Question: I'm learning ML and uses 'scikit-learn' to do a basic decision tree classify.
The value of features are categorical so I used 'DictVectorizer' to convert the original feature values. Here's my code:
'''
training_set # list of dict representing the traing set
labels # corresponding labels of the training set
vec = DictVectorizer()
vectorized = vec.fit_transform(training_set)
clf = tree.DecisionTreeClassifier()
clf.fit(vectorized.toarray(), labels)
with open("output.dot", "w") as output_file:
tree.export_graphviz(clf, out_file=output_file)
'''
But I don't understand the output graph. It contains a tree with each node marked 'X[1] <= 0.5000' or something like that. What I expected was that the nodes marked with 'FEATURE_1 == VALUE_1', the 'un-vectorized' information show on the tree.
Is it possible?
UPDATE:
For example, 'FEATURE_1' has three possible values 'A', 'B', 'C', which in turn be vectorized into '0,0', '0,1', '1,0' respectively. What I want on the graph is 'FEATURE_1 == A' instead of 'X[1] <= 0.5'

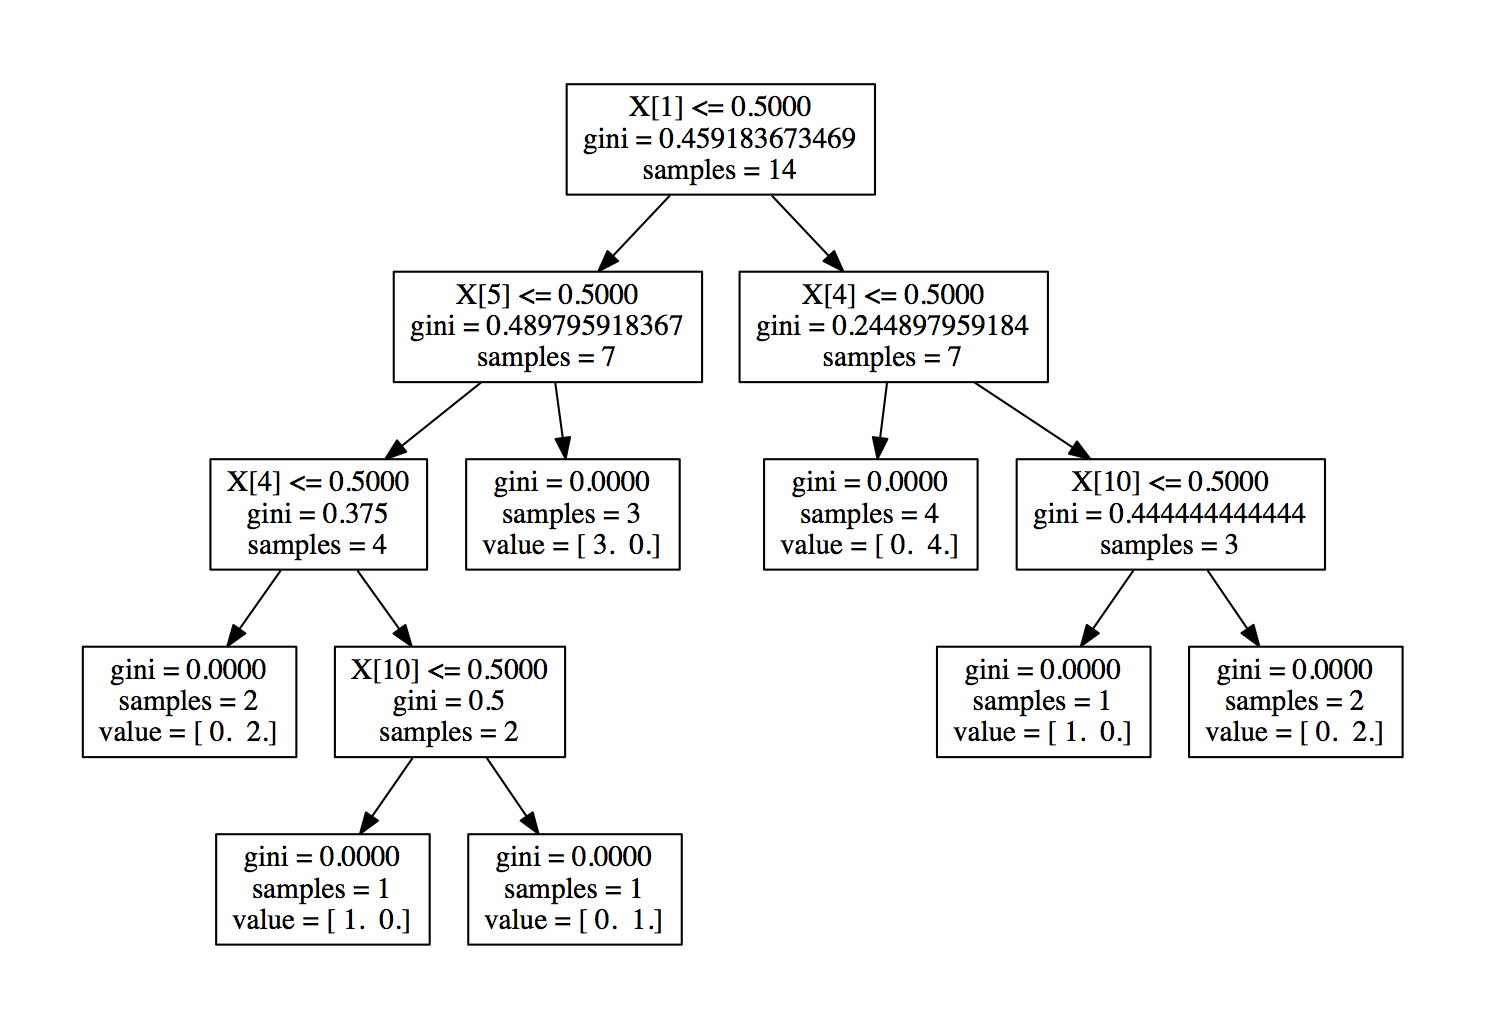
Answer: You can pass the feature names to the tree exporter method:
'''
with open("output.dot", "w") as output_file:
tree.export_graphviz(clf, feature_names=vec.get_feature_names(),
out_file=output_file)
'''
The classifier itself is unaware of the "meaning" of the data, it just deals with continuous numerical values, hence the need to use a vectorizer to one-hot-encode the categorical variables as binary variables that can safely treated as continuous variables in the range '[0, 1]' with all the actual values being either 0 or 1 and nothing in between.
To understand how the 'DictVectorizer' does the one-hot-encoding, have a look at the <URL> in the documentation.